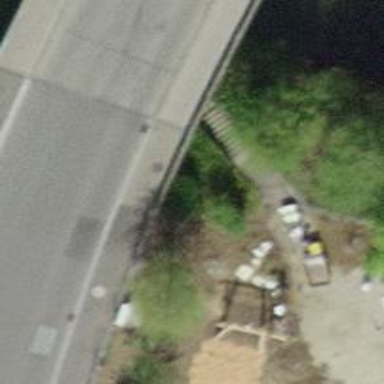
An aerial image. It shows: Asphalt steps along the road.